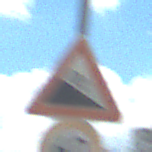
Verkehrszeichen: Gefaelle10
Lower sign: Geschwindigkeit60
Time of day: Midday
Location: Outdoor (Nature)
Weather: PartlyCloudy
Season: NotSpecified
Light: Natural